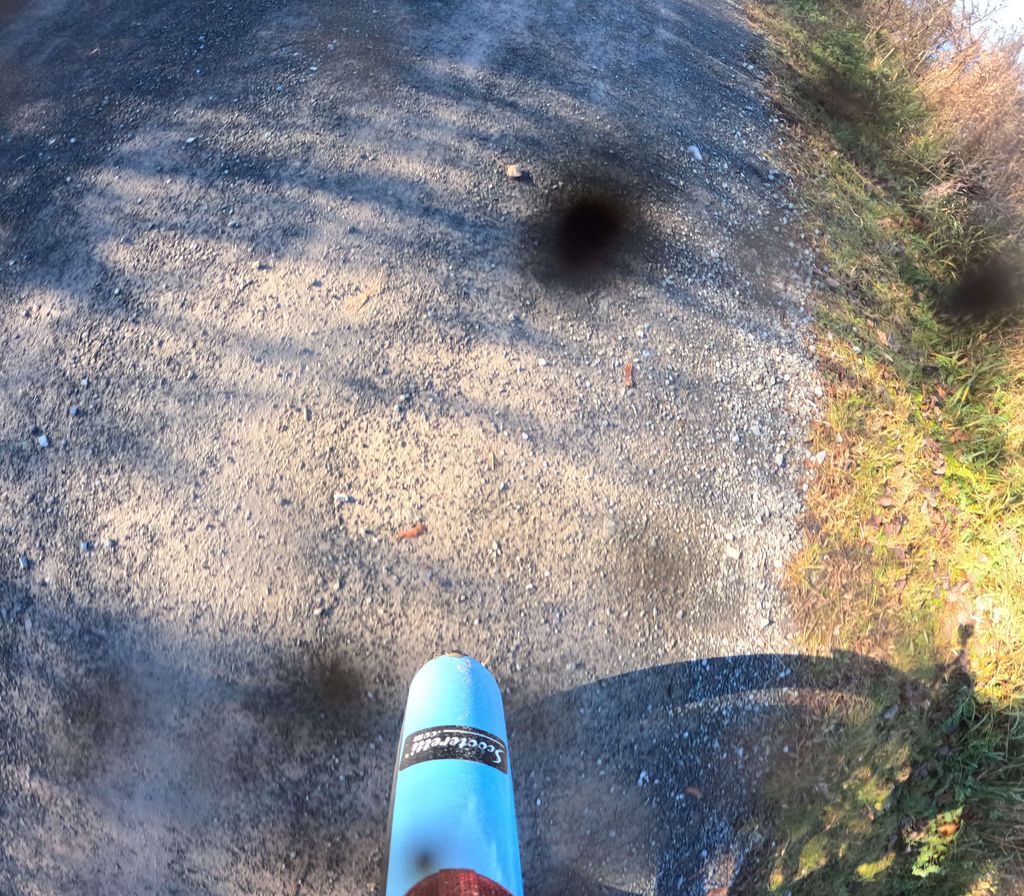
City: ottawa-gatineau